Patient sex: M
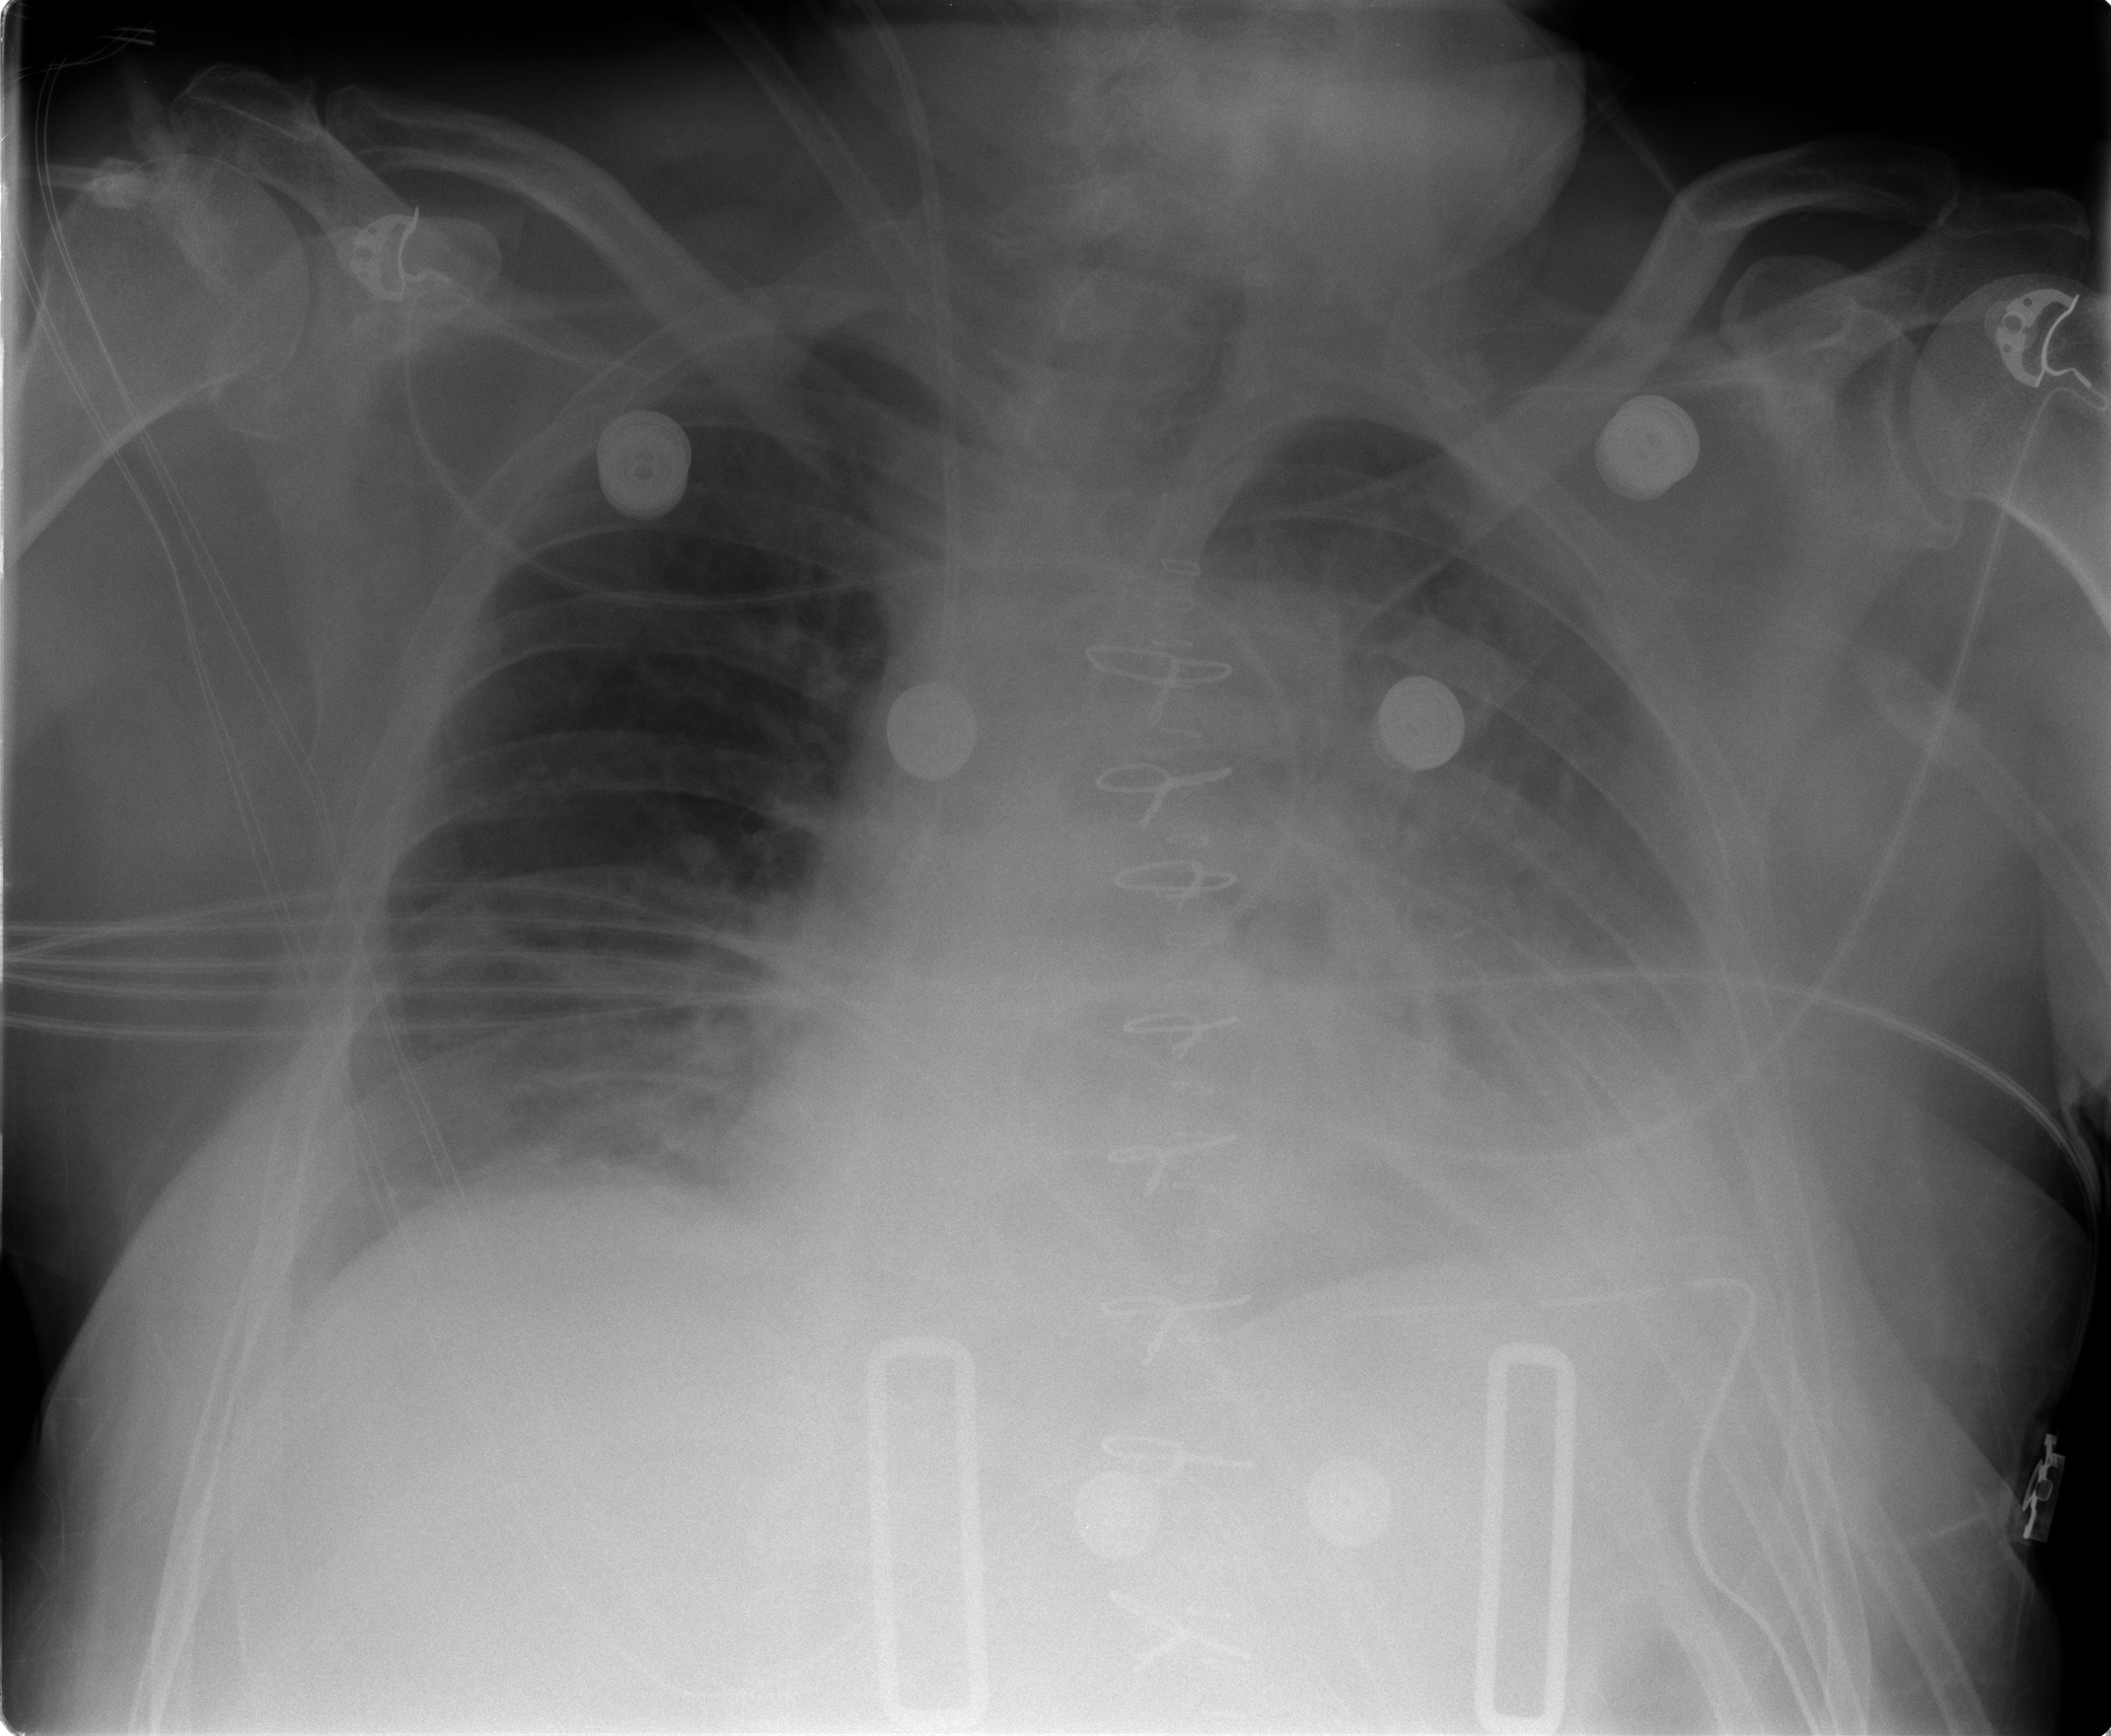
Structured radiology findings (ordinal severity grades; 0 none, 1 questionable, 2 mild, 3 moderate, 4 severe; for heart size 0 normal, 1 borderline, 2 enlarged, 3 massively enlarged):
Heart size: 0
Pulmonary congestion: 0
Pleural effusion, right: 0
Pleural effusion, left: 2
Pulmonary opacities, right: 0
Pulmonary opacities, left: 0
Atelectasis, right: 0
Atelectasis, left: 2